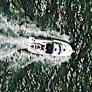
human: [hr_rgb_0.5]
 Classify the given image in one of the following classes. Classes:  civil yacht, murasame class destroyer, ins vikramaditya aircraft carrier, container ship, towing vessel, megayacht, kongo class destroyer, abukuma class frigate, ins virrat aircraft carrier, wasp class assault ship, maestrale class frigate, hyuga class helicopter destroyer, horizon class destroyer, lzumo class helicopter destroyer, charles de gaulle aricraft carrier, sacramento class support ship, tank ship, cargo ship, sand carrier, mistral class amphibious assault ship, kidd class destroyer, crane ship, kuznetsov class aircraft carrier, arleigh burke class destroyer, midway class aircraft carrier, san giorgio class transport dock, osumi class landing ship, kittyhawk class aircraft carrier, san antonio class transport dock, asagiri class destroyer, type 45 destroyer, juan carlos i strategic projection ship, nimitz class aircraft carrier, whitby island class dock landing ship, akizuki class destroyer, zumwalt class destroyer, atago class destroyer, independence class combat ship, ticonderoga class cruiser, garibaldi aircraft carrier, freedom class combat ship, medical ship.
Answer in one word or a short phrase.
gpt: Civil yacht